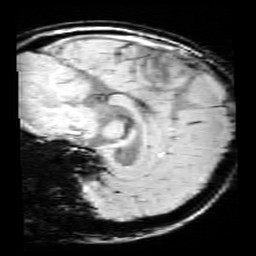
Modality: SWI
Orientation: sagittal
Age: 10
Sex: female
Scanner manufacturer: siemens
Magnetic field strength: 3 T
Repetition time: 0.027 s
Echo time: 0.02 s